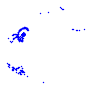
Particle: kaon